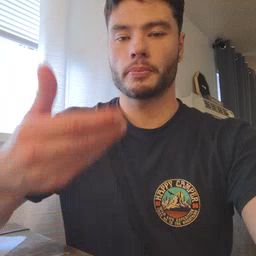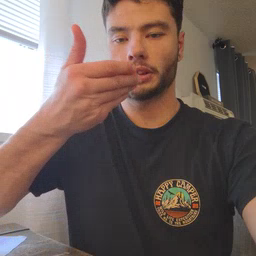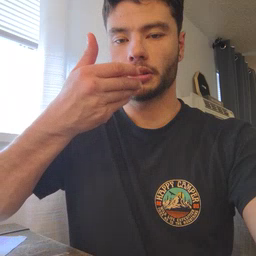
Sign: pizza